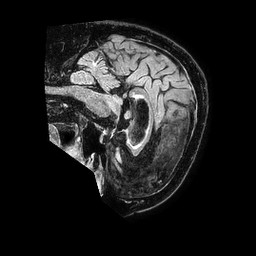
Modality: FLAIR
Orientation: sagittal
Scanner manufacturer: philips
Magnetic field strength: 1.5 T
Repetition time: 4.8 s
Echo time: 0.3 s